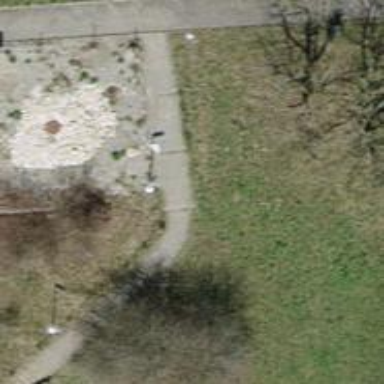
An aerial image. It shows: Set of steps on the road.